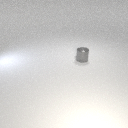
small gray metal cylinder